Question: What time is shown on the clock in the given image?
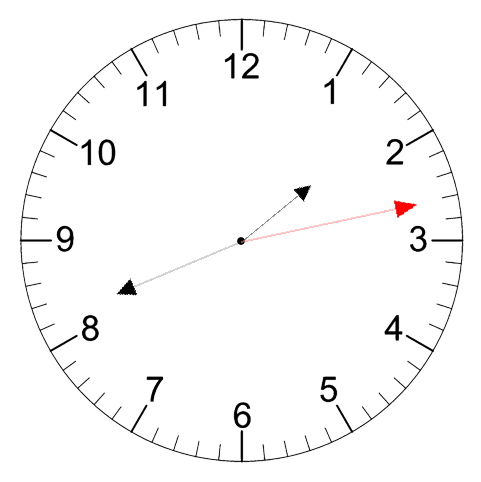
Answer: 01:41:13